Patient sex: M
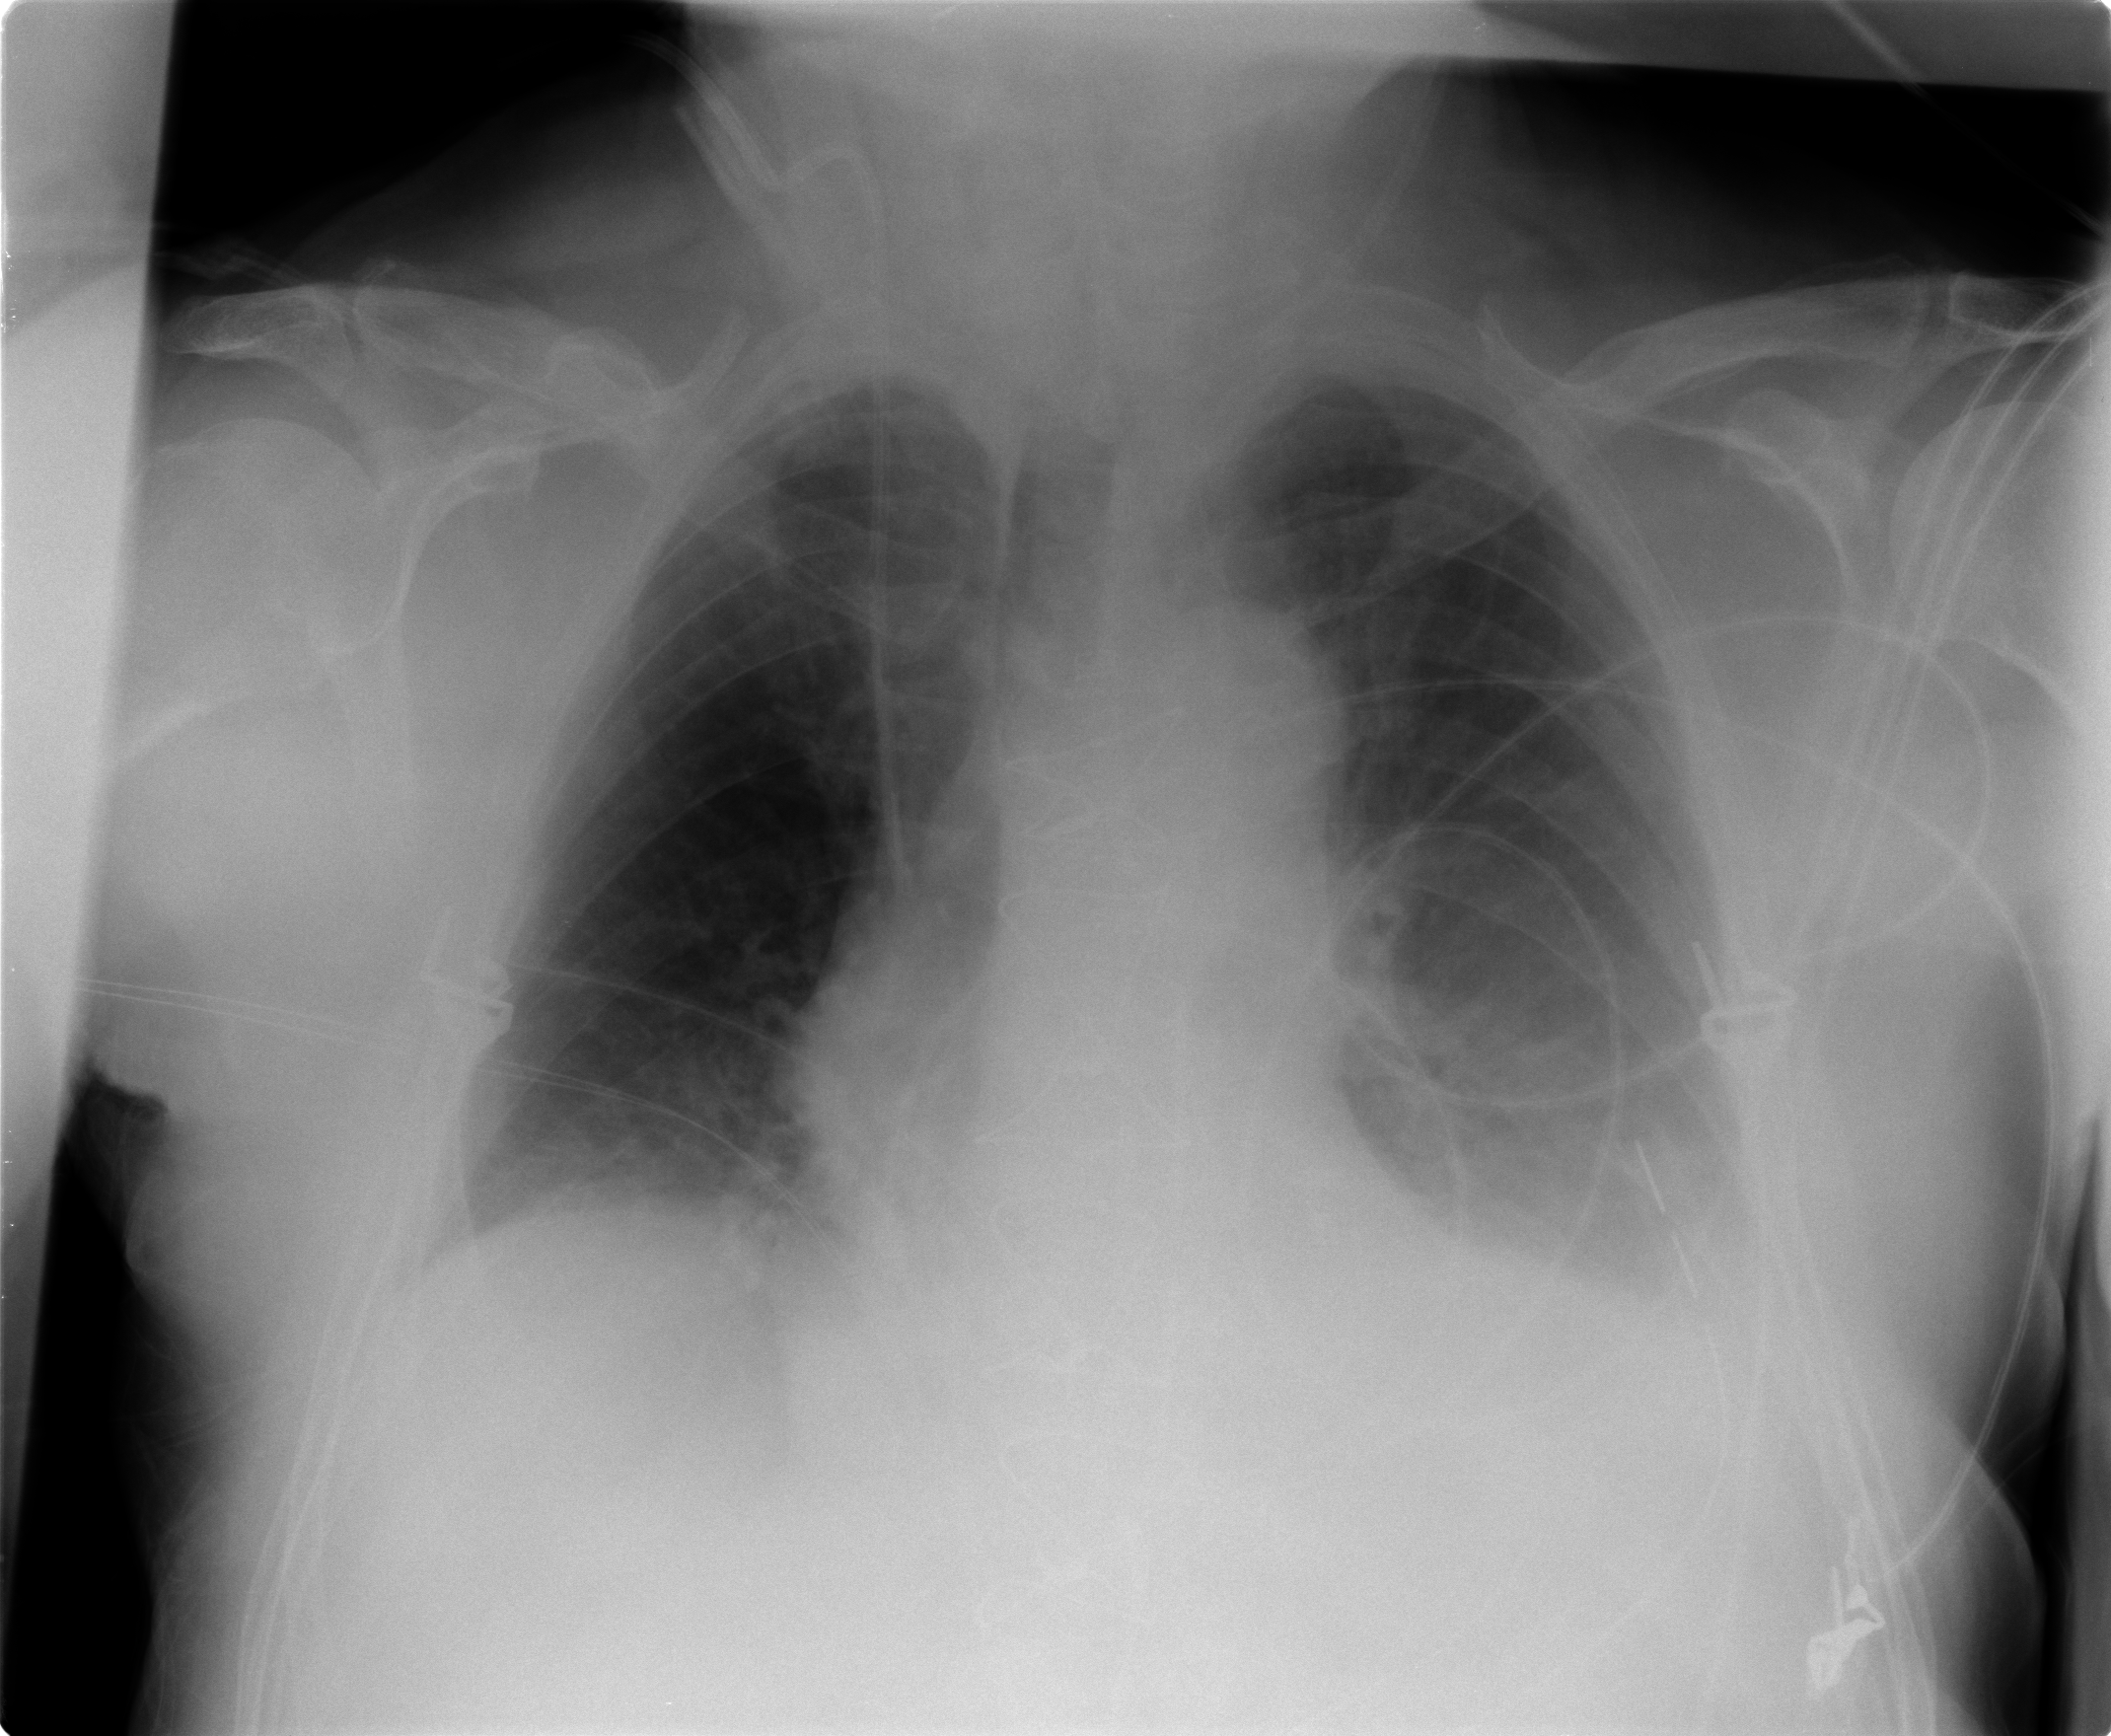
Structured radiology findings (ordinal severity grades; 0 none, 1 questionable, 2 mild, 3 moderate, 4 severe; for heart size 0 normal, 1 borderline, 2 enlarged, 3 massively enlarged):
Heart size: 0
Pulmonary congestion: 0
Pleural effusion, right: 0
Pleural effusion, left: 2
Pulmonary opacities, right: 0
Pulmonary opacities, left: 0
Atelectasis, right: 0
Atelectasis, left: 1